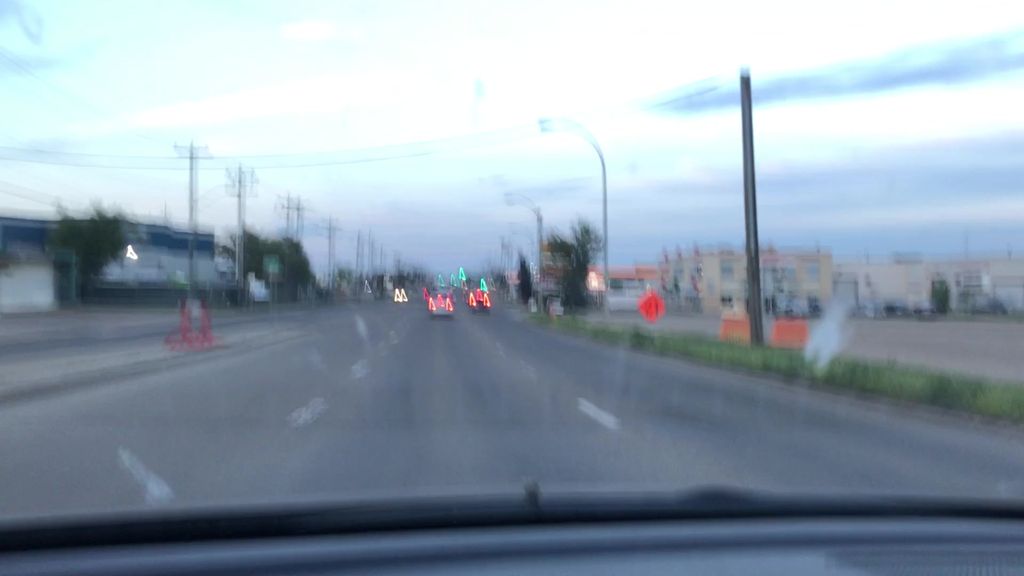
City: edmonton